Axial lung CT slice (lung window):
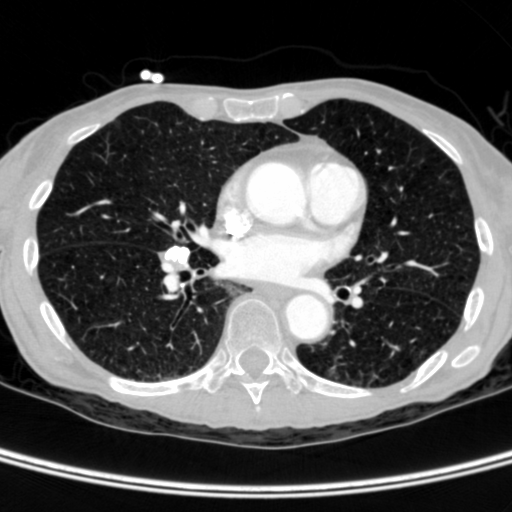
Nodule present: no